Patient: sex M, age 49
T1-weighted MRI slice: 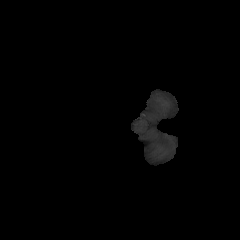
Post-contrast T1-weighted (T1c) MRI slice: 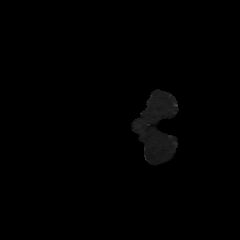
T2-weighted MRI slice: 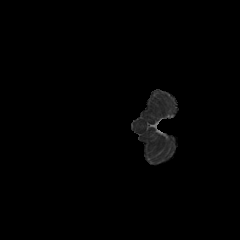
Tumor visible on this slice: no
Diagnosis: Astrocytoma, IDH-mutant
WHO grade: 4